Question: I am trying to create a page with list items and if you click on one of the items you will basically see the image. (each list item have differed image)
Images will be pretty big, so I think the best way is to load (ajax?!) them only when item is called (list item is pressed)(as you can see in my gif example).
It is basically like a ajax menu, if you press the menu item, old content will slide out and the new content will slide in.
List will be big (around 30 items).
Could someone please tell the best way to do this?

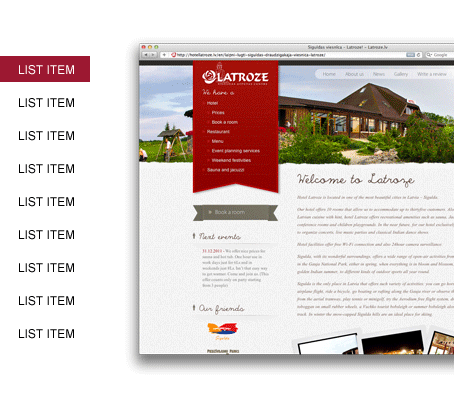
Answer: I think you need : something like this [Data_URI_scheme]
'''
<img src="data:image/png;base64,iVBORw0KGgoAAAANSUhEUgAAAAUA
AAAFCAYAAACNbyblAAAAHElEQVQI12P4//8/w38GIAXDIBKE0DHxgljNBAAO
9TXL0Y4OHwAAAABJRU5ErkJggg==" alt="Red dot">
'''
<URL>
this way - youll have the picture in the document. but the page will load slower - but when it done loading - youll have all the pic already there.
another way : is to the images - so you have problems.
the picture should'nt be so big. - and their size should be optimized for web display.
If you want your animation to be smooth - you have to preload the first image - but you DONT KNOW what is the first image !! -
'''
$.preloadImages = function()
{
for(var i = 0; i<arguments.length; i++)
{
jQuery("<img />", {style:'display:none'}).attr("src", arguments[i]);
}
}
$.preloadImages("img2_thumb.jpg", "img1_thumb.jpg",
"img3_thumb.jpg");
'''